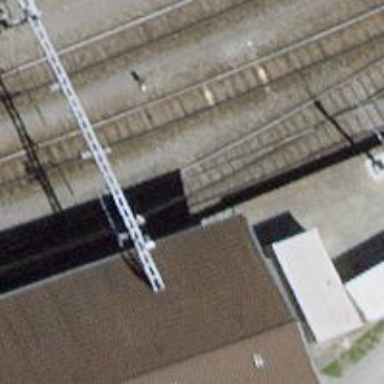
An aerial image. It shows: Railway yard with single rail track. The electrified track has contact line for power supply.